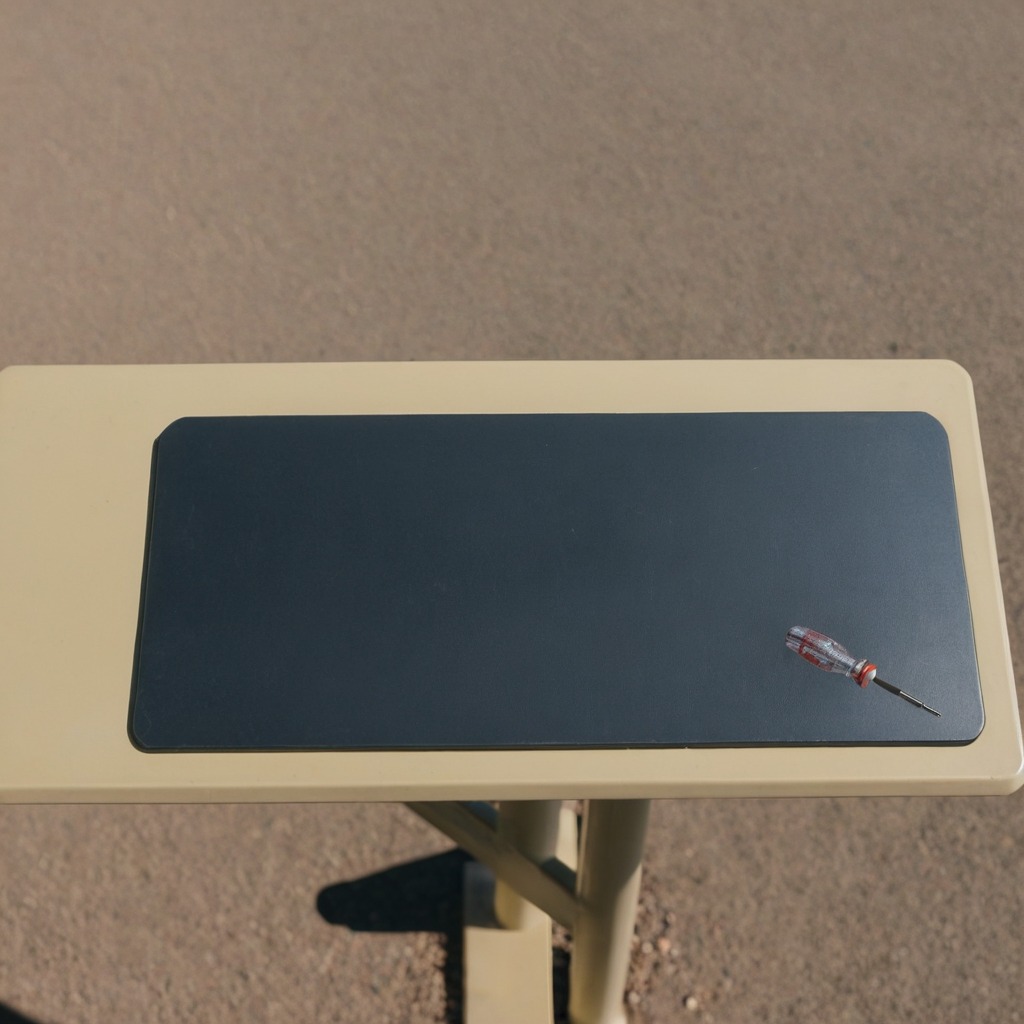
A screwdriver lies on a textured surface in a temporary outdoor tool station.